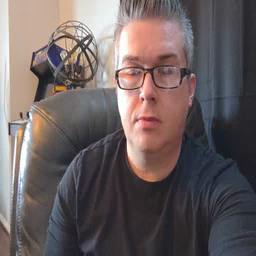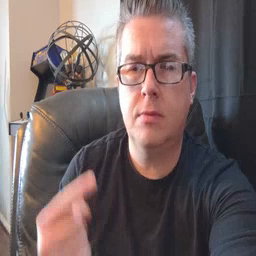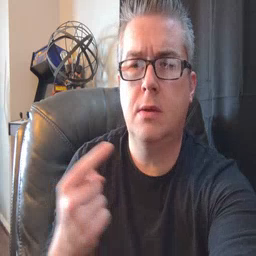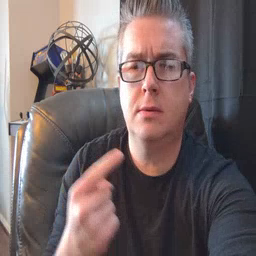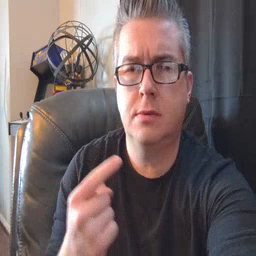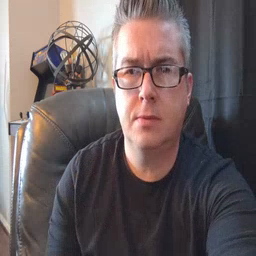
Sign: owie